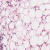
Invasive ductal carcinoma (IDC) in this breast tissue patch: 1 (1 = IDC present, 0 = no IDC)